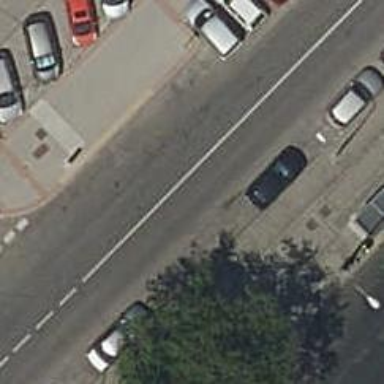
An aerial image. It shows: Public transport stop position.